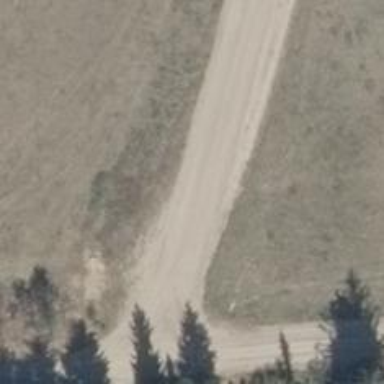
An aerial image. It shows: Service road with sandy surface.